Field crop: maize
Growth stage: 2
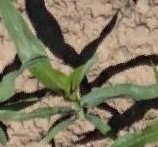
Species: maize